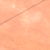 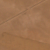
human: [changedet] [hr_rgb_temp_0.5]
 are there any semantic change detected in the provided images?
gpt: Nothing has changed in this area.